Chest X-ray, AP view. Patient: 70 years old, sex M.
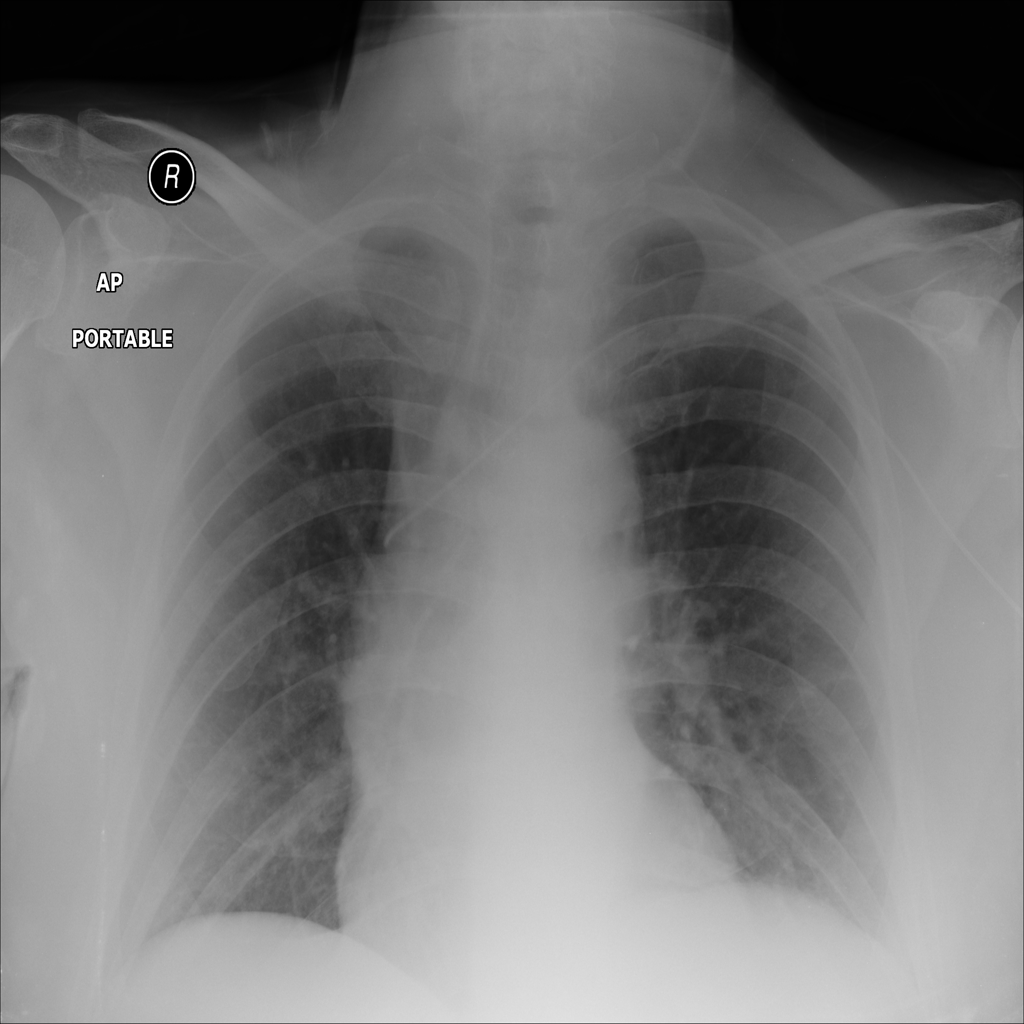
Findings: No Finding